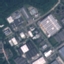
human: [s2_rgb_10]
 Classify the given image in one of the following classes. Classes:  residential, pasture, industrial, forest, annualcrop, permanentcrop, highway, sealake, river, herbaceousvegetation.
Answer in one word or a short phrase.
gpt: Industrial